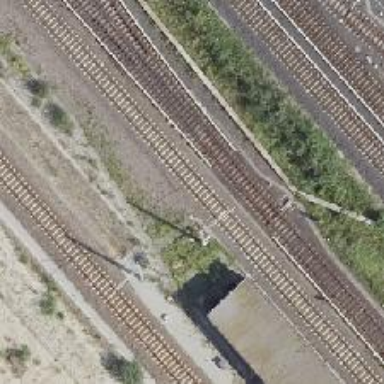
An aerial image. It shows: Milestone along the railway with catenary mast.